Question: I would like to summarize by transplant experiment data to get a) total individuals and b) total individuals by sex for each location, substrate and replicate combination. I have provided a simplified dataset with two records for each site, substrate, and replicate combination. I know how to create a contingency table in R, but not sure how to create a table (dataframe) where I am summarizing the data for three variables.
'''
Transplant.Test <- structure(list(Location = c("Kampinge", "Kampinge", "Kampinge", "Kampinge",
"Kampinge", "Kampinge", "Kampinge", "Kampinge",
"Kampinge", "Kampinge", "Kampinge", "Kampinge",
"Kaseberga", "Kaseberga", "Kaseberga",
"Kaseberga", "Kaseberga", "Kaseberga",
"Kaseberga", "Kaseberga", "Kaseberga",
"Kaseberga", "Kaseberga", "Kaseberga"),
Substrate = c("Kampinge", "Kampinge", "Kampinge", "Kampinge",
"Kampinge", "Kampinge", "Kaseberga","Kaseberga",
"Kaseberga", "Kaseberga", "Kaseberga",
"Kaseberga", "Kampinge", "Kampinge",
"Kampinge", "Kampinge", "Kampinge", "Kampinge",
"Kaseberga", "Kaseberga", "Kaseberga",
"Kaseberga", "Kaseberga", "Kaseberga"),
Replicate = c(1L, 1L, 2L, 2L, 3L, 3L, 1L, 1L, 2L, 2L, 3L, 3L,
1L, 1L, 2L, 2L, 3L, 3L, 1L, 1L, 2L, 2L, 3L, 3L),
Sex = c("m", "m", "m", "m", "m", "m", "m", "m", "m", "m", "m",
"m", "m", "f", "f", "f", "m", "f", "f", "f", "f", "f",
"m", "m")),
.Names = c("Location", "Substrate", "Replicate", "Sex"),
class = "data.frame", row.names = c(NA, -24L))
'''
The results would be two datatables; Table A would have "Location", "Substrate", "Replicate" and "Total" and Table B would have "Location", "Subtrate", "Replicate", "Male" and "Female" as columns.
Table B would look like:

Whereas, Table A would just have a total rather than "Male" and Female".
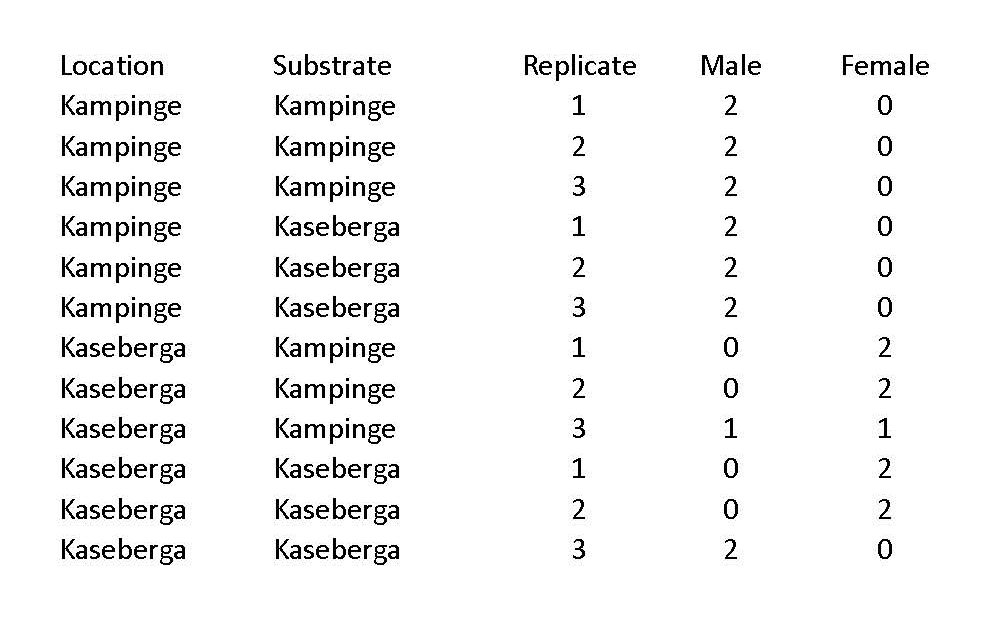
Answer: You might be interested in 'dcast' from "reshape2".
Try the following:
'''
library(reshape2)
dcast(Transplant.Test, Location + Substrate + Replicate ~ "count",
value.var="Sex", fun.aggregate=length)
# Location Substrate Replicate count
# 1 Kampinge Kampinge 1 2
# 2 Kampinge Kampinge 2 2
# 3 Kampinge Kampinge 3 2
# 4 Kampinge Kaseberga 1 2
# 5 Kampinge Kaseberga 2 2
# 6 Kampinge Kaseberga 3 2
# 7 Kaseberga Kampinge 1 2
# 8 Kaseberga Kampinge 2 2
# 9 Kaseberga Kampinge 3 2
# 10 Kaseberga Kaseberga 1 2
# 11 Kaseberga Kaseberga 2 2
# 12 Kaseberga Kaseberga 3 2
dcast(Transplant.Test, Location + Substrate + Replicate ~ Sex,
value.var="Sex", fun.aggregate=length)
# Location Substrate Replicate f m
# 1 Kampinge Kampinge 1 0 2
# 2 Kampinge Kampinge 2 0 2
# 3 Kampinge Kampinge 3 0 2
# 4 Kampinge Kaseberga 1 0 2
# 5 Kampinge Kaseberga 2 0 2
# 6 Kampinge Kaseberga 3 0 2
# 7 Kaseberga Kampinge 1 1 1
# 8 Kaseberga Kampinge 2 2 0
# 9 Kaseberga Kampinge 3 1 1
# 10 Kaseberga Kaseberga 1 2 0
# 11 Kaseberga Kaseberga 2 2 0
# 12 Kaseberga Kaseberga 3 0 2
'''